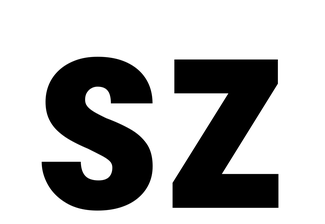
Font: Roboto_Condensed_ExtraBold